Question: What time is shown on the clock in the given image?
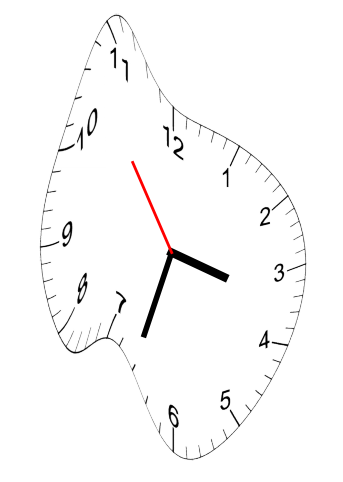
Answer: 03:32:54